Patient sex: F
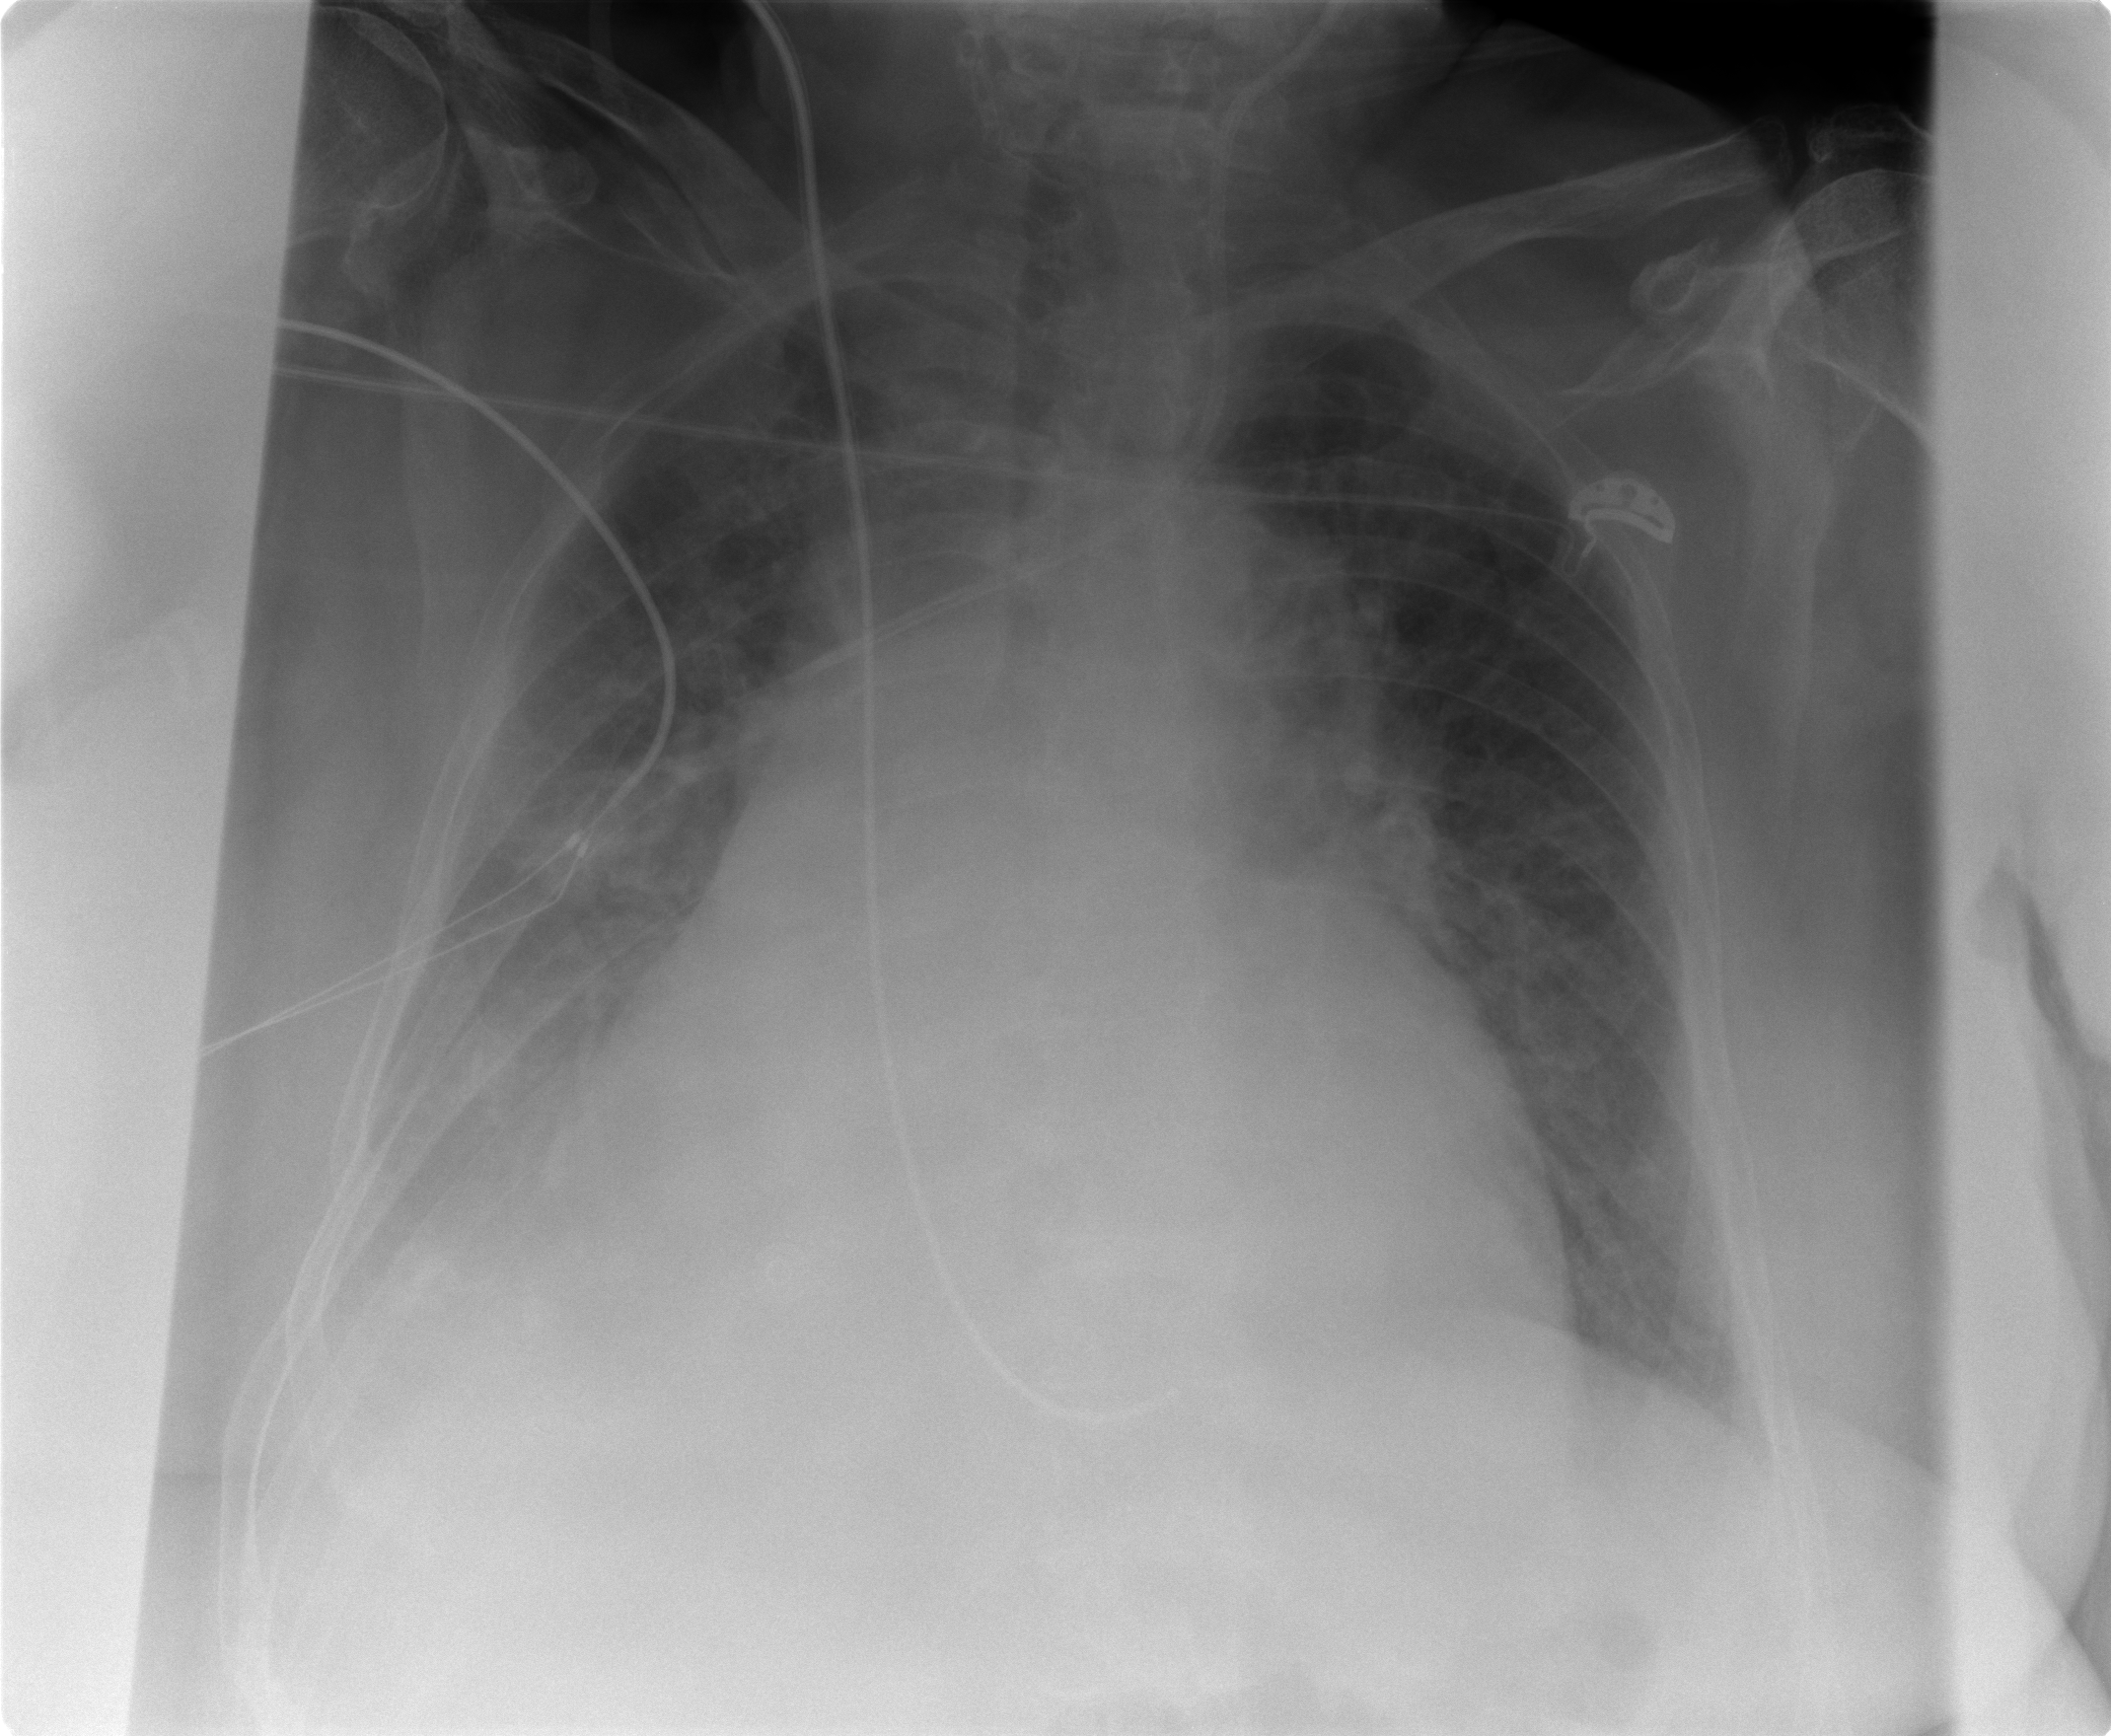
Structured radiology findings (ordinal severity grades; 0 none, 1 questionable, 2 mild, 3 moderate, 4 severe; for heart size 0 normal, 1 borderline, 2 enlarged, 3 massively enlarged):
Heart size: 3
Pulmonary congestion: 2
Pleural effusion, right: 2
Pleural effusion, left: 0
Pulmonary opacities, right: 3
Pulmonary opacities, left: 0
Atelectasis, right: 3
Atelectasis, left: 2